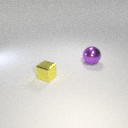
small yellow metal cube to the left of large purple metal sphere